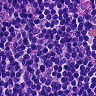
Metastatic tissue present: no